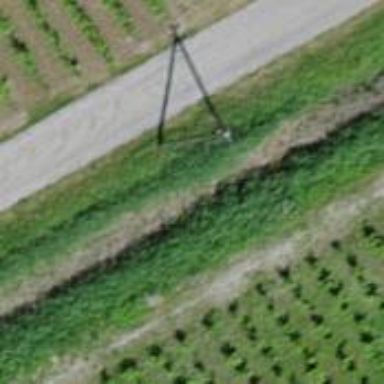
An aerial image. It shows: Concrete power pole.